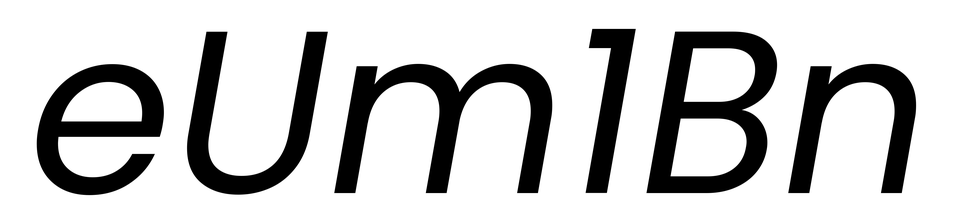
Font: Poppins-Italic